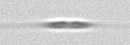
Label: Cylindrotheca